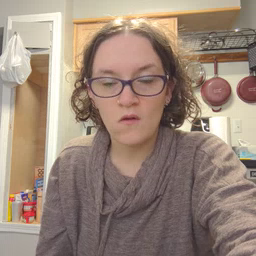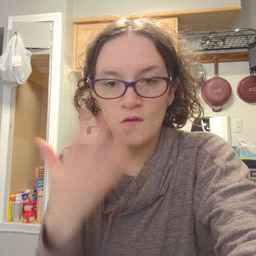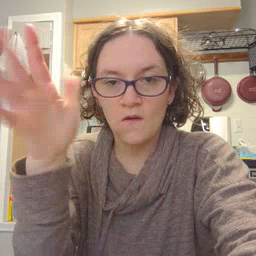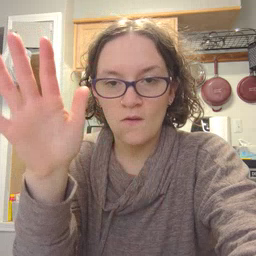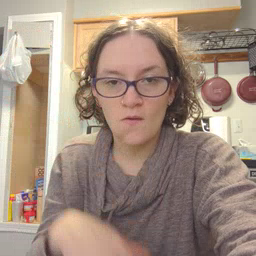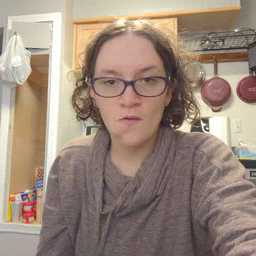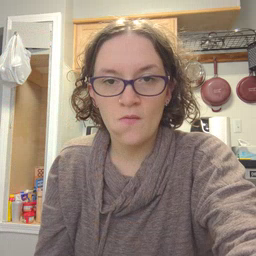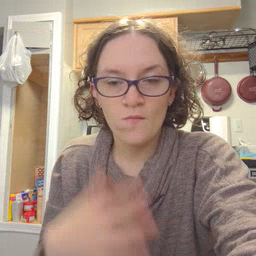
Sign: finish